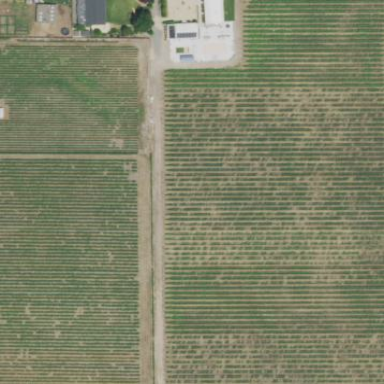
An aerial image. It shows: Vineyard growing wine grapes.